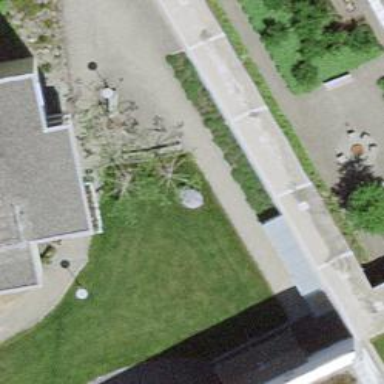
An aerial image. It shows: Bench for seating.